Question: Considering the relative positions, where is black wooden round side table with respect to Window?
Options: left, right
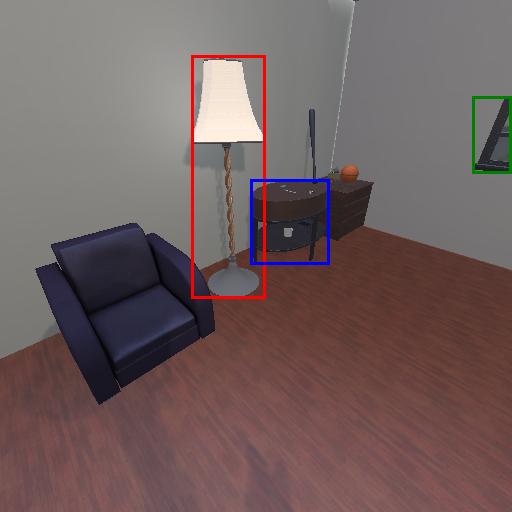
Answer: left